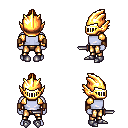
a pixel art fantasy rpg character, male body template, dark elf, purple skin, gold arm armor, gold greaves, blonde short topknot hairstyle, gold helm, leather bracers, metal boots, dagger, four views (front, back, left, right), 2x2 character sprite sheet, small pixel art, hard edges, no anti-aliasing